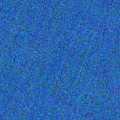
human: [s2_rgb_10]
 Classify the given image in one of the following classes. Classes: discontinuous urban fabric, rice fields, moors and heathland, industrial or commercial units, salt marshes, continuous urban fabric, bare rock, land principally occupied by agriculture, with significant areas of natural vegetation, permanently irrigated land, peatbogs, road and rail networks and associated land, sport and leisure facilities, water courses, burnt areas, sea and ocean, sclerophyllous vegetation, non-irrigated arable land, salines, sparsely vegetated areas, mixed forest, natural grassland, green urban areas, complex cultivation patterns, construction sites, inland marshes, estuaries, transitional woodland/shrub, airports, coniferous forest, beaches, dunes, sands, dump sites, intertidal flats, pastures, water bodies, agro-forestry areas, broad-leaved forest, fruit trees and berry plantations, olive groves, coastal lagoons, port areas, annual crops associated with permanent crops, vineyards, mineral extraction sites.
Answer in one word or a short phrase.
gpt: sea and ocean